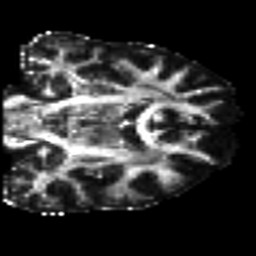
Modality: FA
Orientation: coronal
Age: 43
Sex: male
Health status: ill
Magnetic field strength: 3 T
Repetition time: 9 s
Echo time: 0.093 s